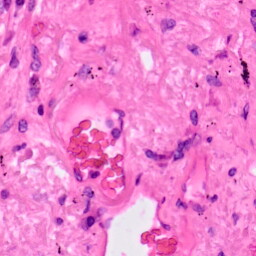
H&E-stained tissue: Lung